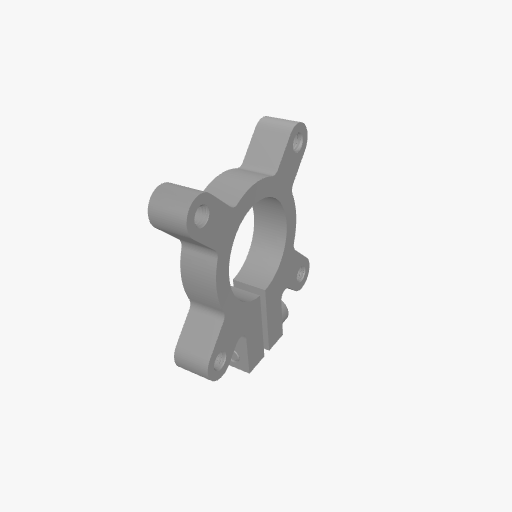
Part: ClampingHub21ID